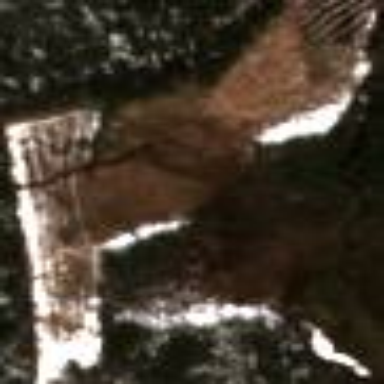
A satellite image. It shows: Logging area.